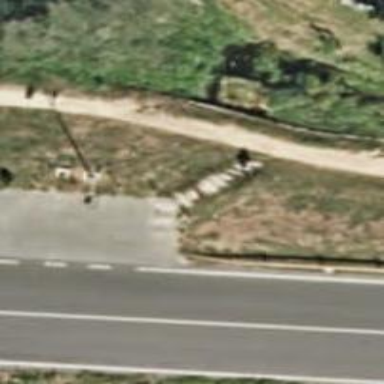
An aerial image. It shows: Set of steps on the road.